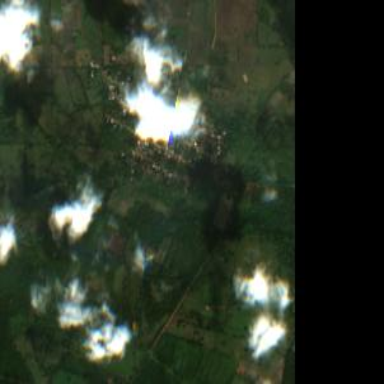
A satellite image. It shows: Small hamlet.